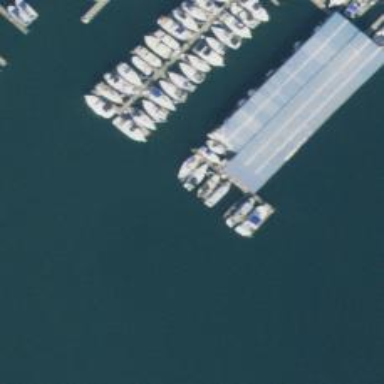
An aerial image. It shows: Man-made pier.